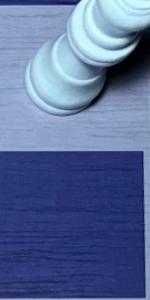
Label: Empty